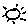
Label: sun